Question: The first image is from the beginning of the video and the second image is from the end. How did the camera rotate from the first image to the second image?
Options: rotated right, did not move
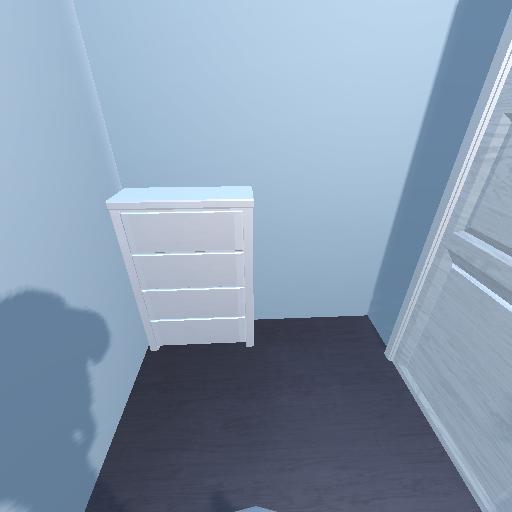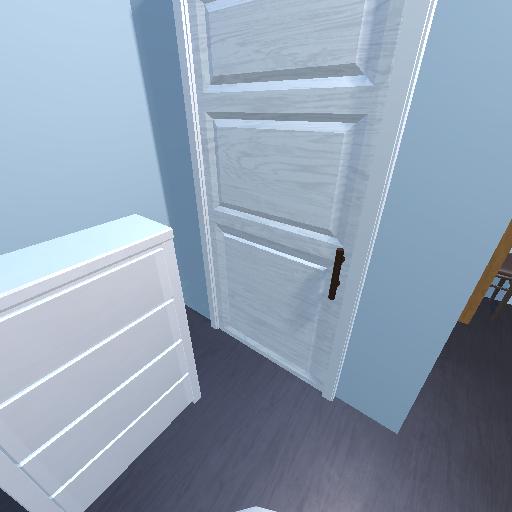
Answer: rotated right